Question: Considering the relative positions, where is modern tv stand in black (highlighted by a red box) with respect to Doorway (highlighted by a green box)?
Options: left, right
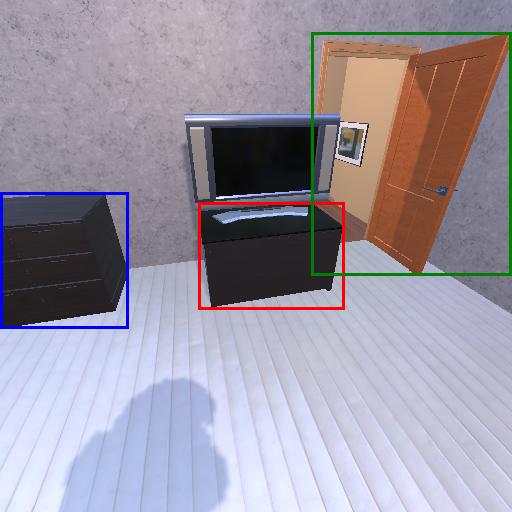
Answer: left